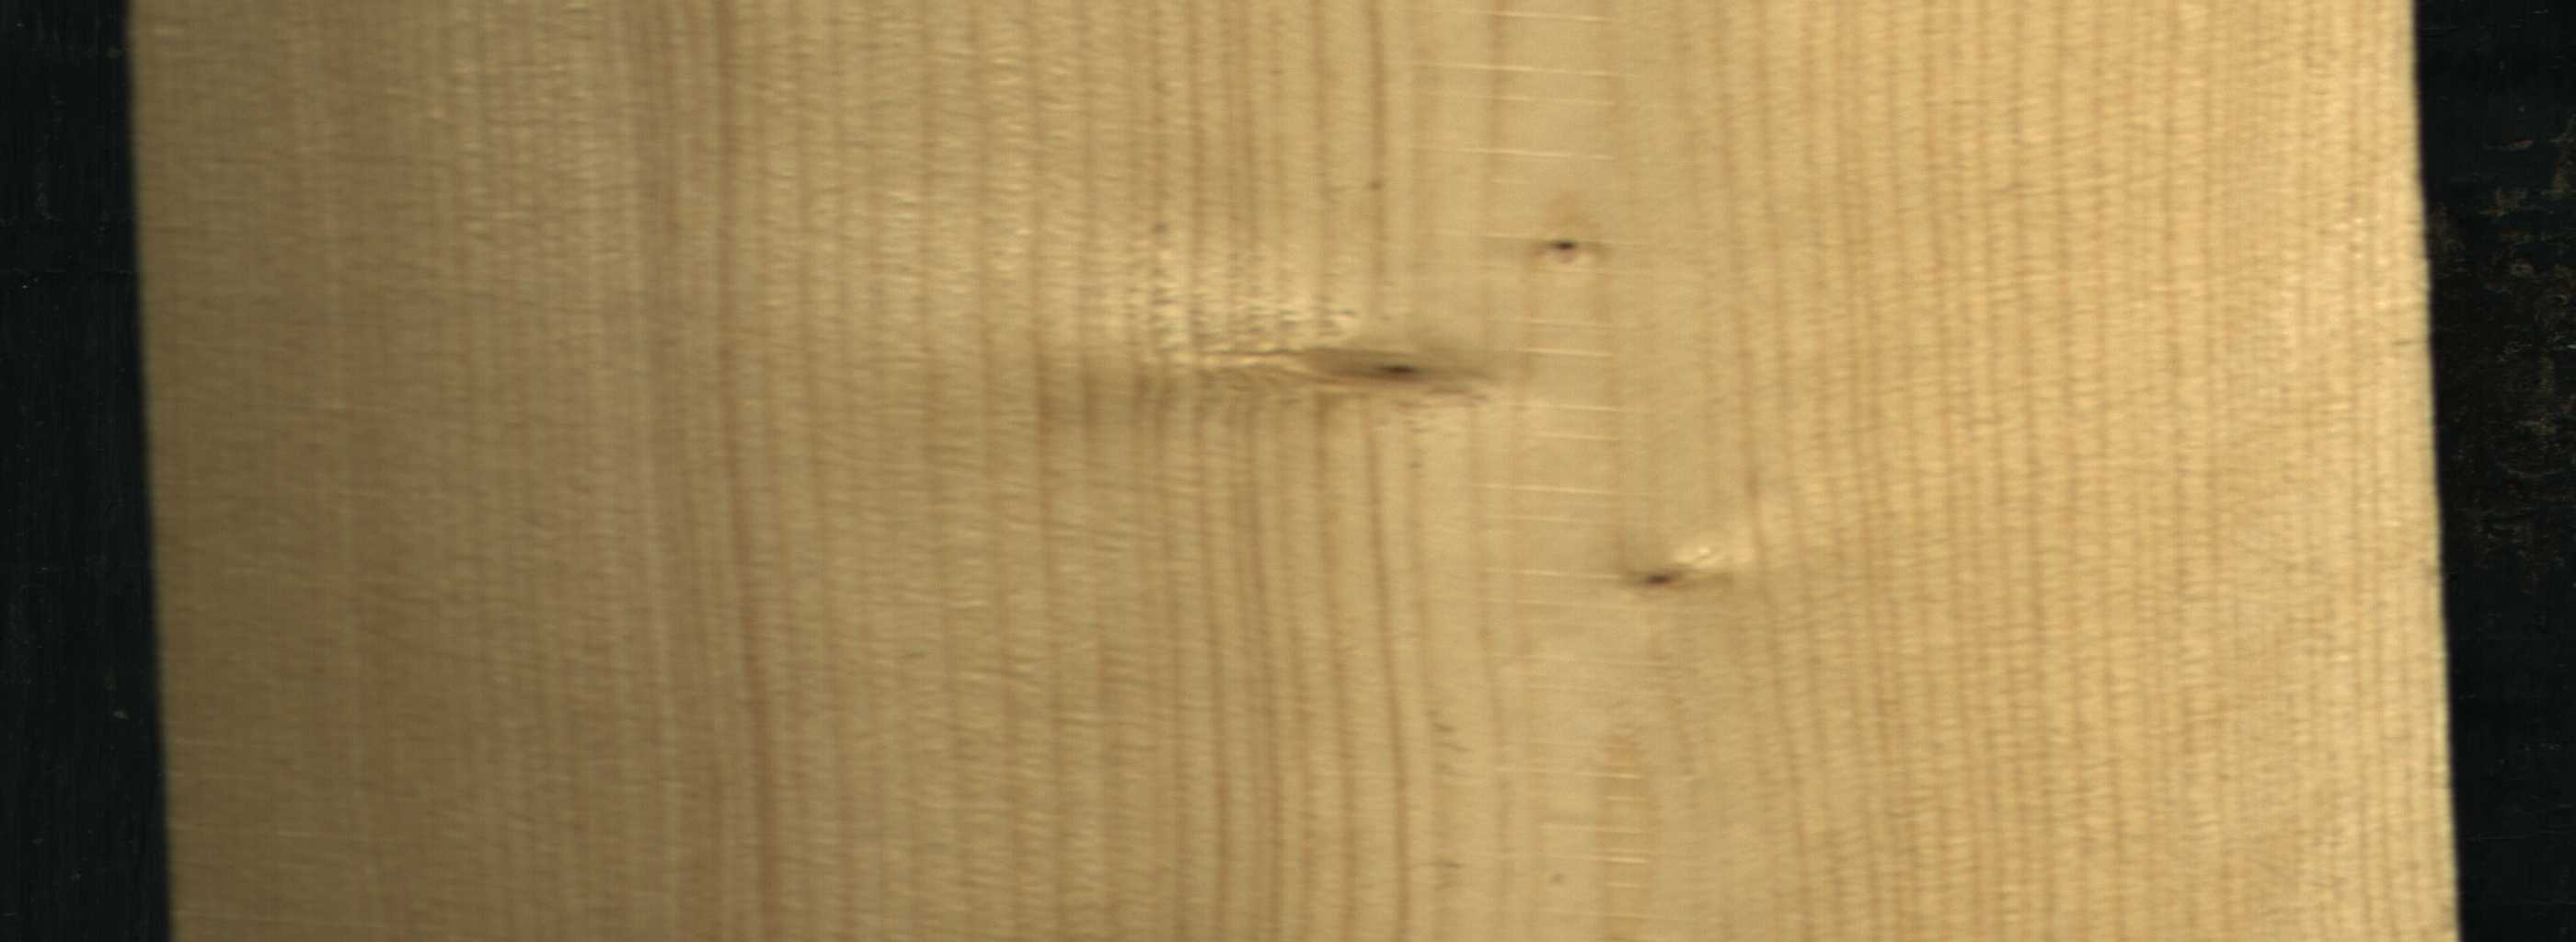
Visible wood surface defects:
Live_Knot